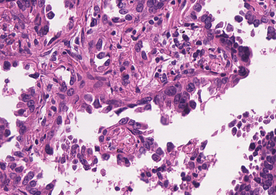
Tumor epithelial tissue: yes
Tumor-associated stroma tissue: yes
Normal tissue: no